九年级 · 组合几何学
如图, 在四边形 $A B C D$ 中, $A B / / C D, \angle B=90^{\circ}, A B=1, C D=2, B C=m, P$ 是边 $B C$ 上的一个动点.若 $\triangle P A B$ 与 $\triangle P C D$ 相似, 且满足条件的点 $P$ 恰有 2 个, 则 $m$ 的值为 $\qquad$

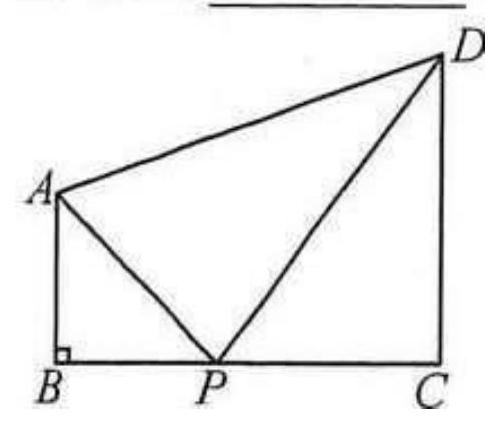
答案:  $2 \sqrt{2}$ 或 3